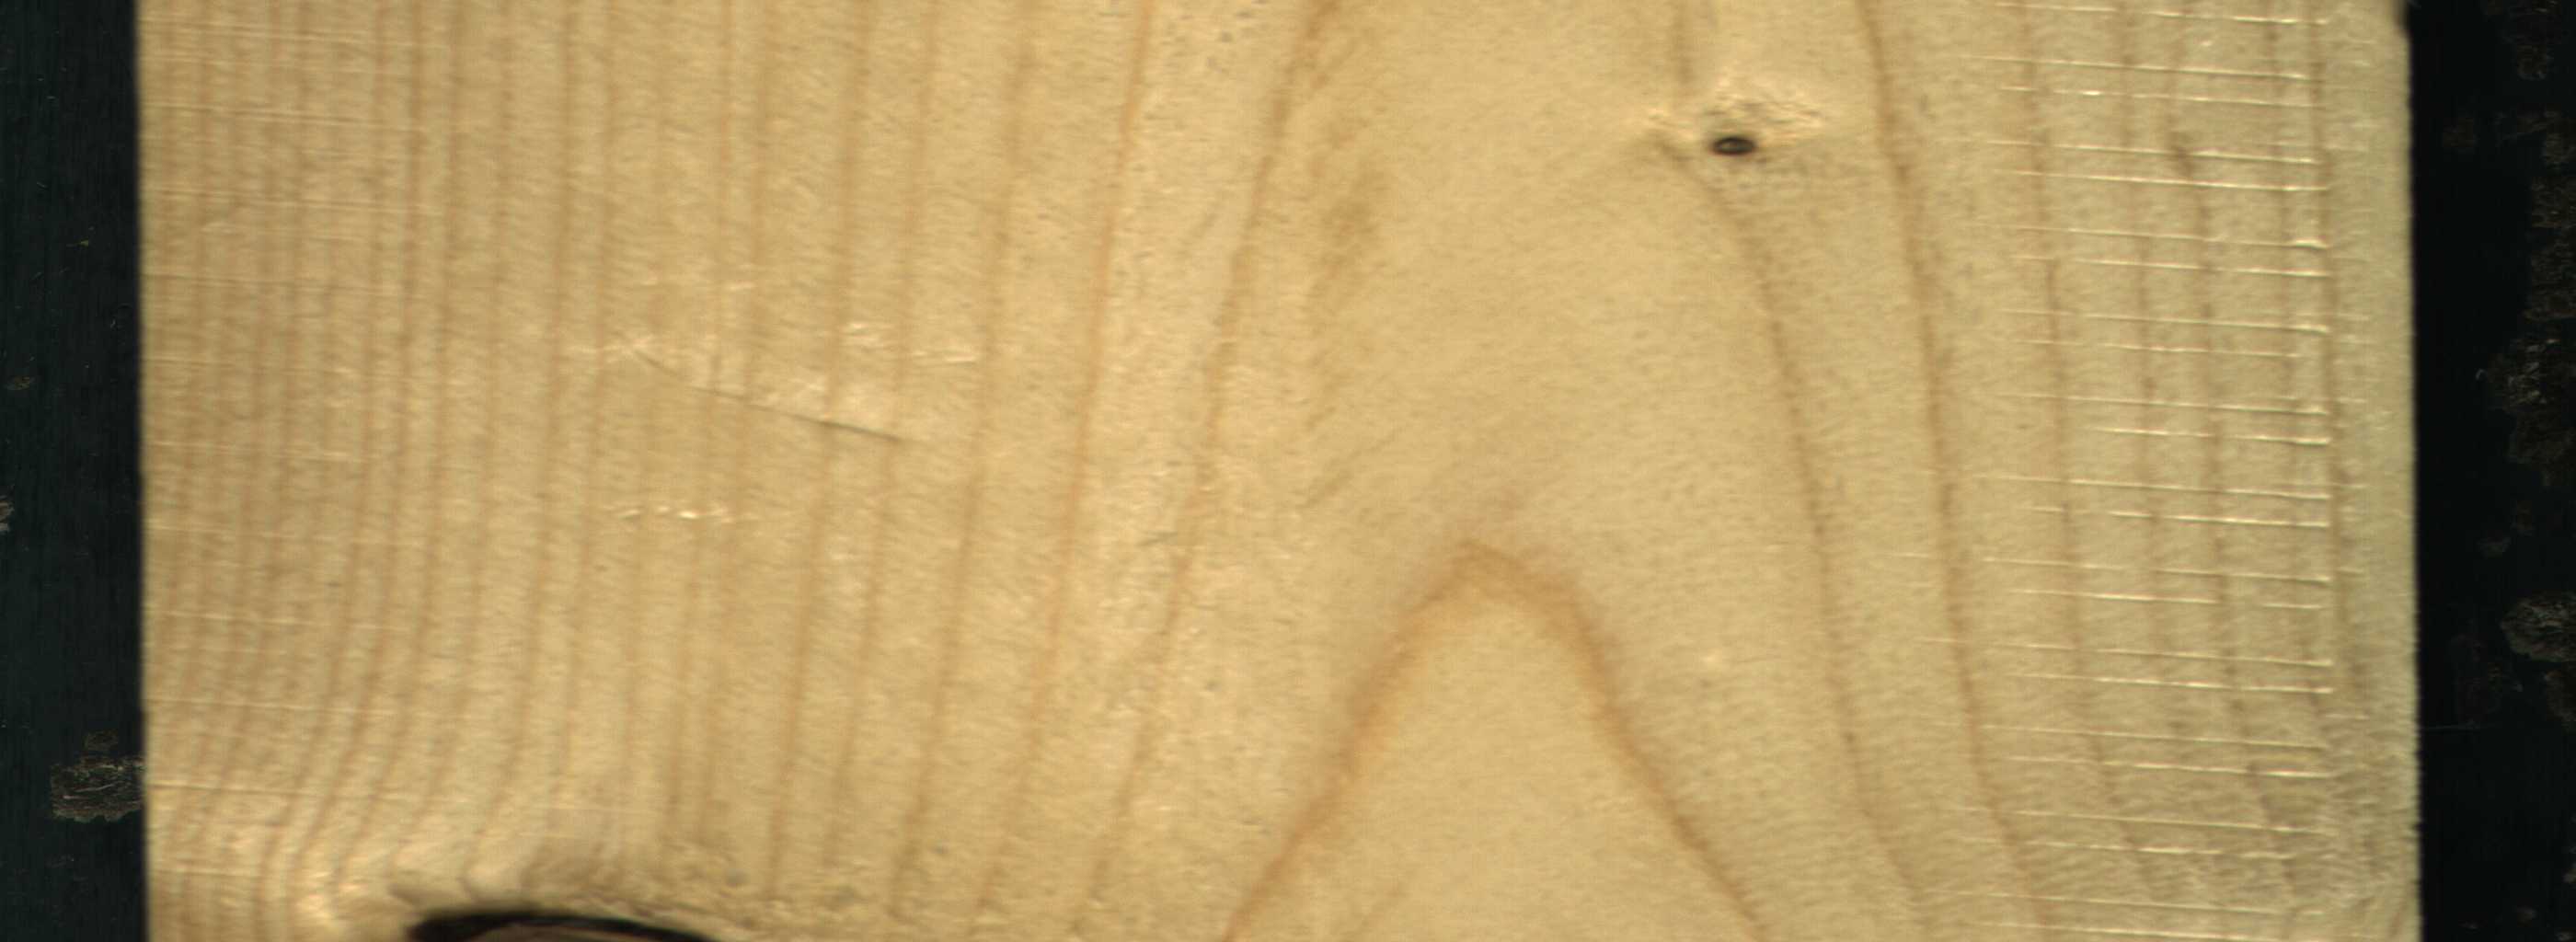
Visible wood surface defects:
Dead_Knot
Dead_Knot